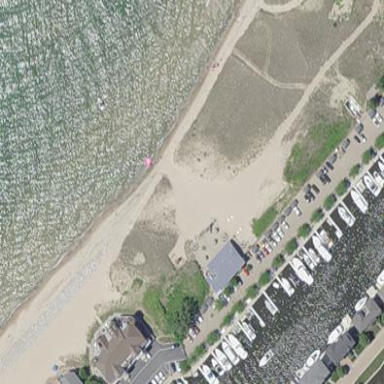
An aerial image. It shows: Sandy beach with natural surroundings.